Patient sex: F
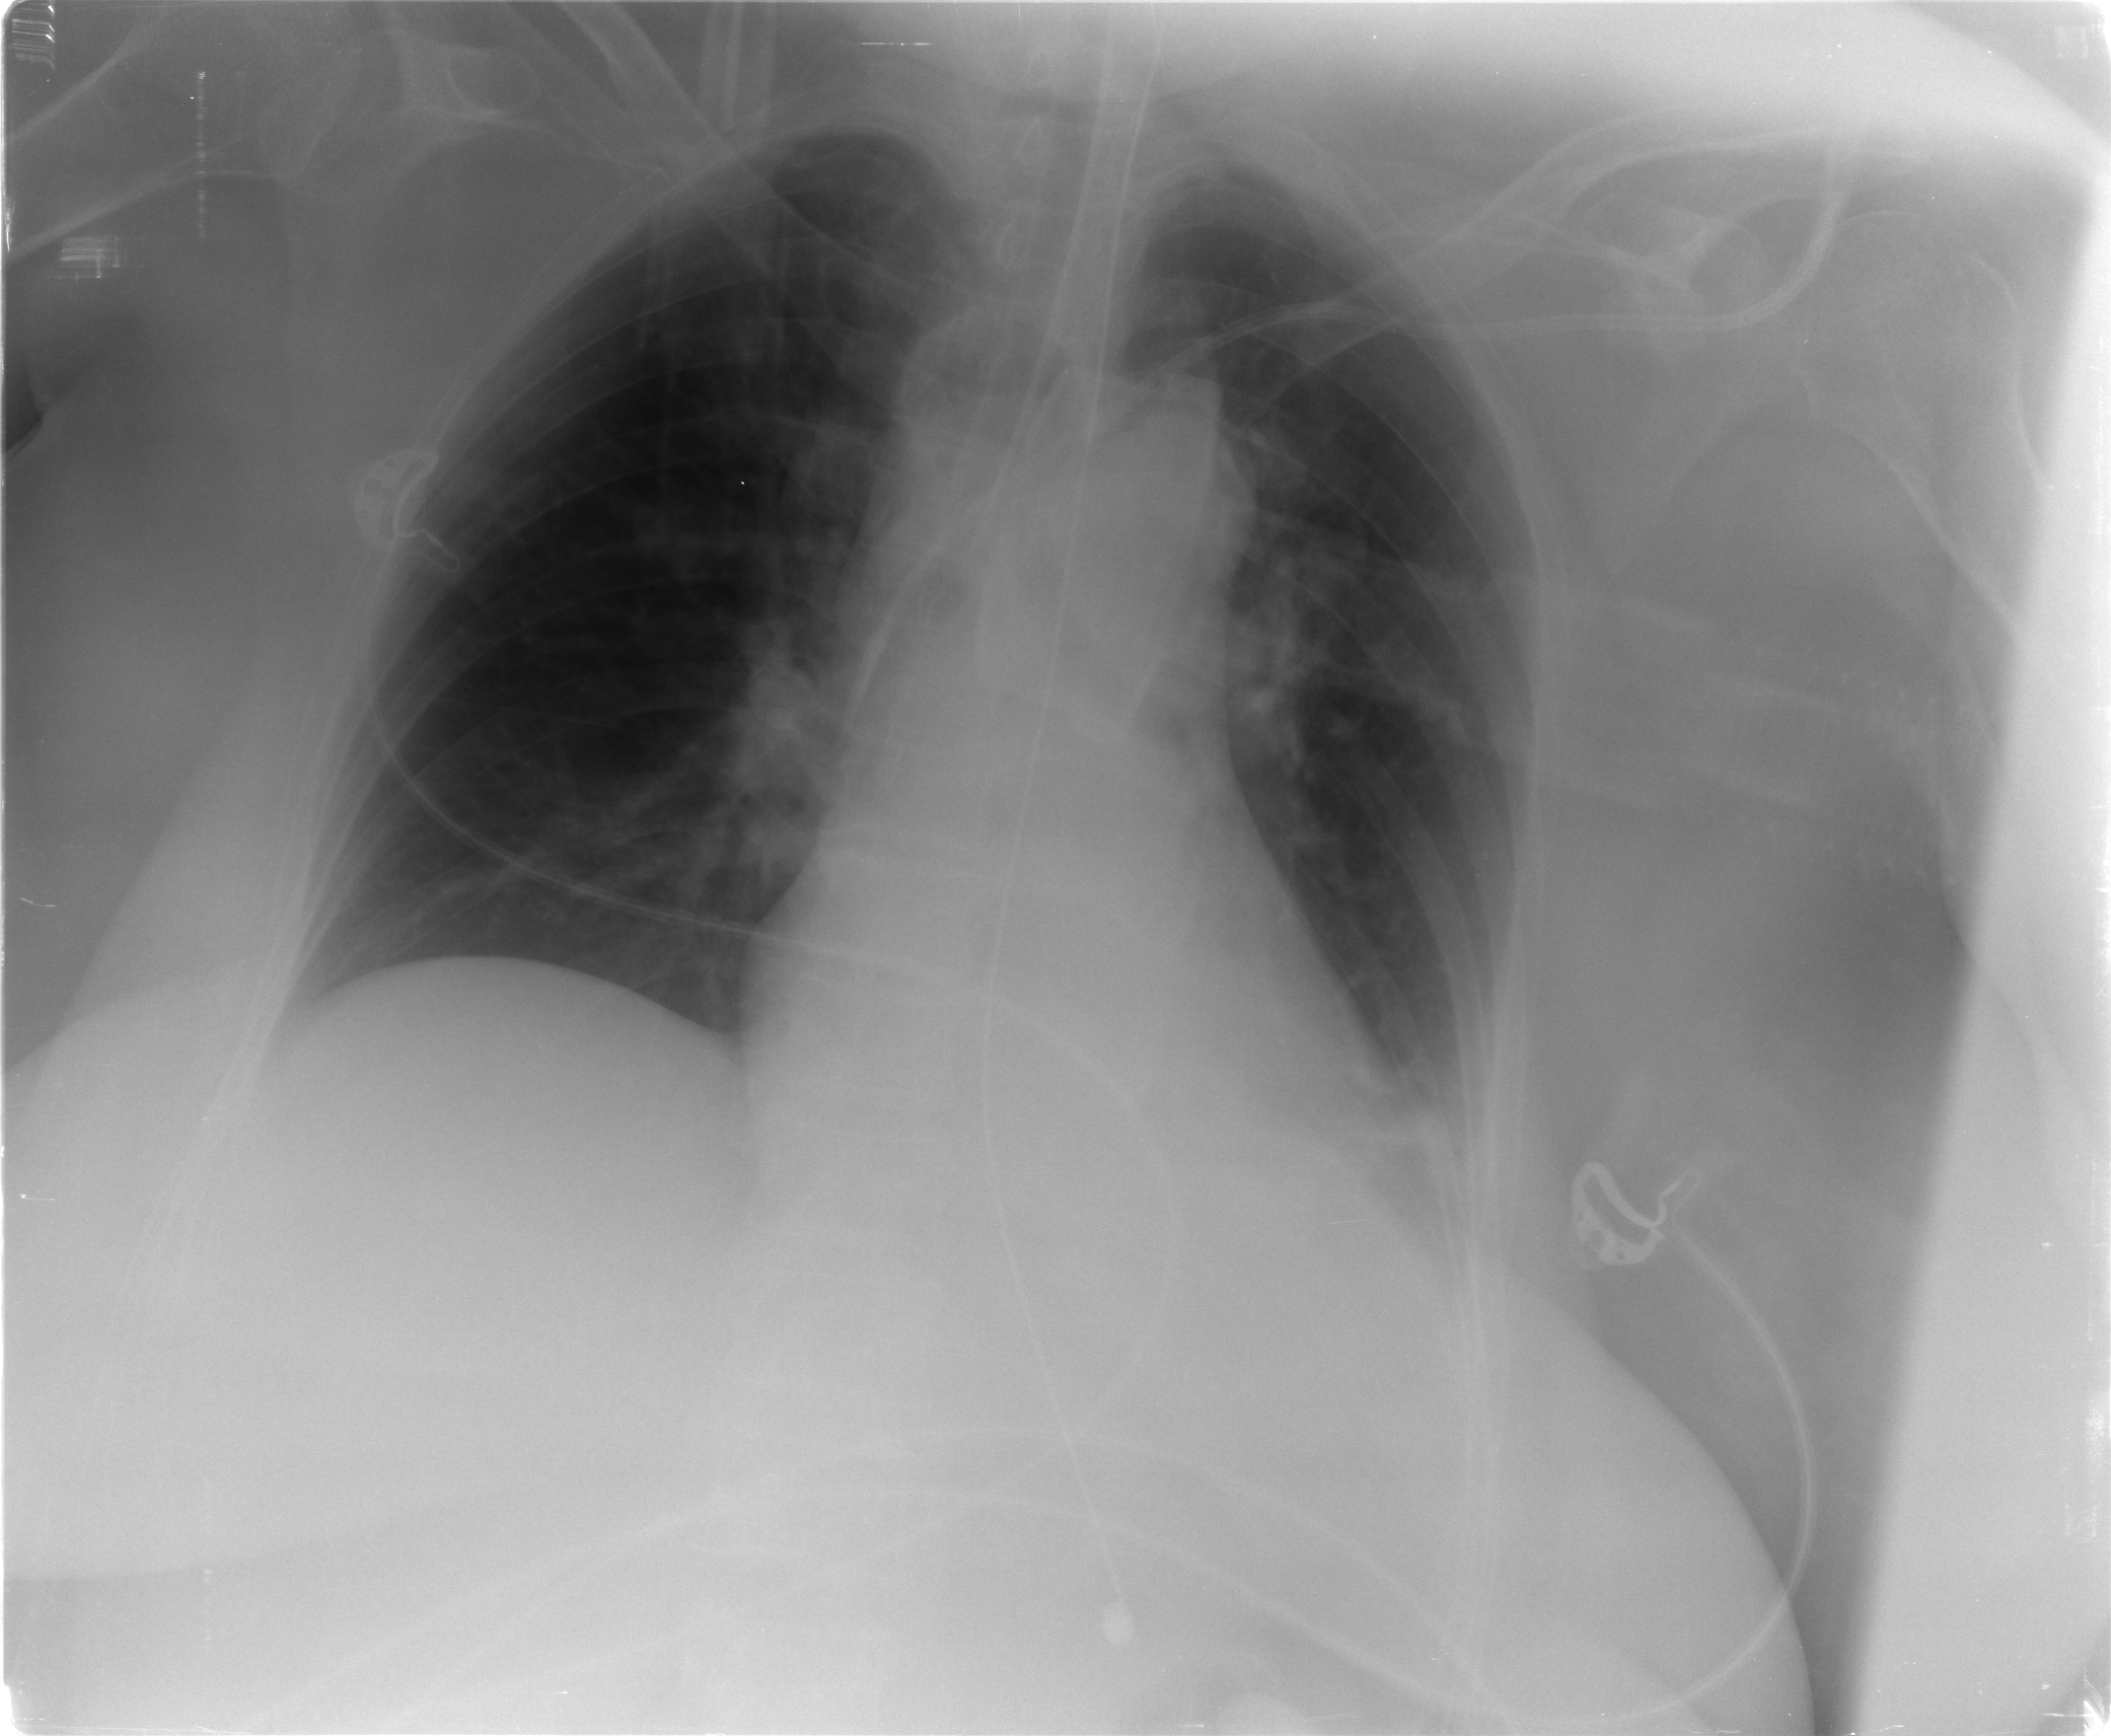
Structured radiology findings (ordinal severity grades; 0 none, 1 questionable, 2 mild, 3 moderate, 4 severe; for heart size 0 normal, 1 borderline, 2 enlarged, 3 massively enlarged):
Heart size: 0
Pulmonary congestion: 0
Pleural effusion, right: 0
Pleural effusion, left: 0
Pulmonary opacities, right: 0
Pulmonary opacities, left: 0
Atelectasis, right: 0
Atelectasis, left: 2